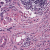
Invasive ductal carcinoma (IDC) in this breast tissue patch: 1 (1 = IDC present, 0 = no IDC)